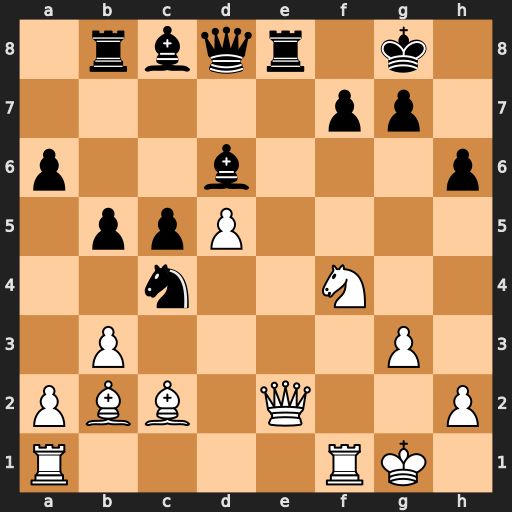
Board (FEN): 1rbqr1k1/5pp1/p2b3p/1ppP4/2n2N2/1P4P1/PBB1Q2P/R4RK1
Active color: w
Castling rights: -
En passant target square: -
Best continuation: Qd3 f5 Ne6 Bxe6 dxe6